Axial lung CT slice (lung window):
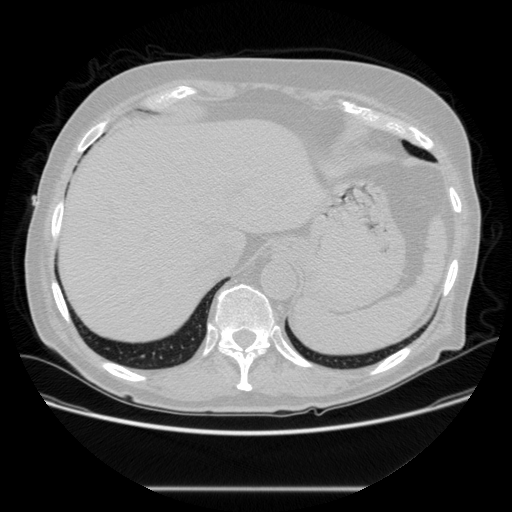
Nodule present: no